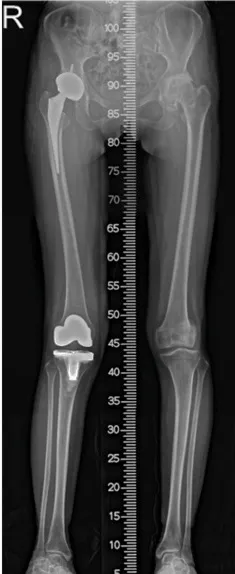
Right hip and knee arthroplasty was performed, and in one year later, left hip and knee arthroplasty was implemented. . B: Post-operative lower extremity scanogram of total joint arthroplasty of the right knee and hip. After total arthroplasty of right hip and knee, the pelvis which had been tilted to the right was tilted slightly to the left then and valgus deformity was corrected when compared to the other side.
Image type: radiology (x_ray)